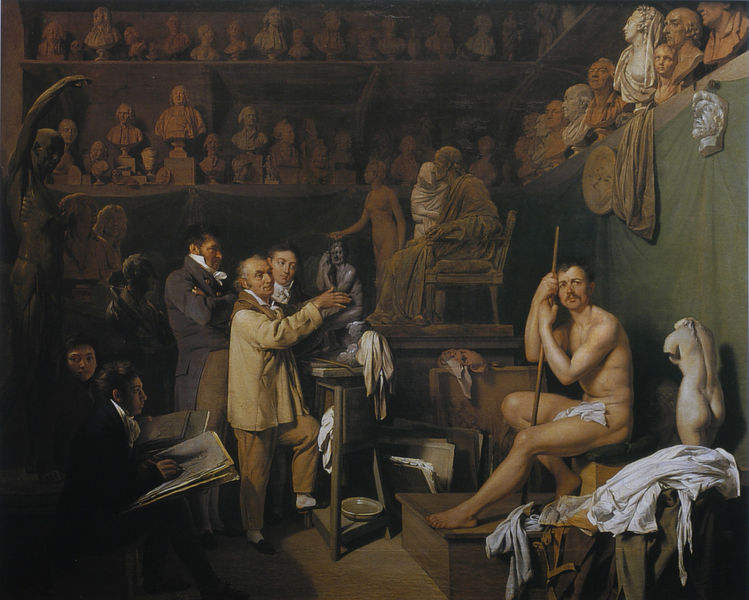
Titel: Houdon in His Studio
Künstler: Louis Léopold Boilly
Standort: Cherbourg
Institution: Musée Thomas Henry
Schlagwörter: akt, blau, dunkel, fuß, gemälde, hand, haut, kopf, körper, lendenschurz, mann, nackt, schatten, weiß, grün, menschen, ocker, sitzen, braun, frau, grau, hell, holz, kleider, köpfe, licht, männer, schwarz, skizze, stuhl, tisch, zeichnung, tuch, beige, malerei, bart, hemd, hose, regal, schnurrbart, wand, anatomie, arm, falten, kleidung, mensch, schüssel, sockel, stein, innenraum, portrait, porträt, vorhang, öl, mantel, sessel, sitzend, stoff, stock, skulptur, statue, ton, rückenansicht, papier, modell, sitz, lehrer, schule, stab, unterricht, zuschauer, übung, formen, hocker, sepia, figuren, schnäuzer, büste, atelier, maler, stufe, socken, plastik, podest, model, zeigen, selbstporträt, galerie, posen, lappen, torso, form, künstler, zeitung, arzt, kunst, malen, modelle, pult, skulpturen, werkstatt, statuen, zeichnen, rotbraun, mappe, kunden, regale, kabinett, museum, studieren, schüler, studium, büsten, dreibein, zeichenblock, sechs, ackt, zeichner, männerakt, akademie, schamtuch, modellieren, bildhauer, cäsar, professor, studenten, werkbank, aktmodell, gru, regeln, kollegen, atelie, sechs männer, torsi, mapper, küpfe, bildhaur